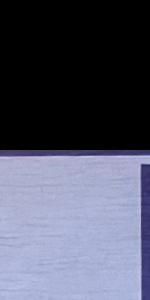
Label: Empty